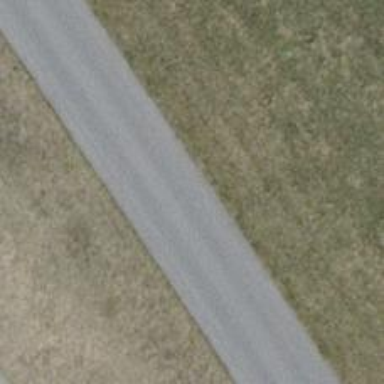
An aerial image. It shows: Unclassified road with asphalt surface and embankment.